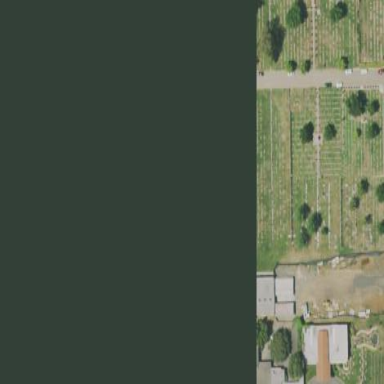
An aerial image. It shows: Cemetery.